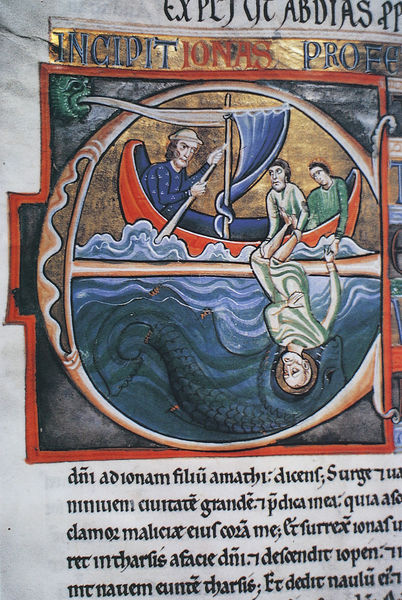
Titel: Souvigny Bibel
Institution: Moulins, Bibliothèque Municipale
Schlagwörter: mann, meer, wasser, see, männer, bibel, geschichte, mensch, tod, bild, wind, gold, boot, ruder, rund, schiff, schrift, segel, fischer, seemänner, sturm, unwetter, fallen, buch, text, buchstabe, fisch, jesus, altes testament, wal, taufe, ungeheuer, handschrift, latein, bot, kodex, ertrinken, jonas, demon, incipit, jona, ertränken, e, at, waal